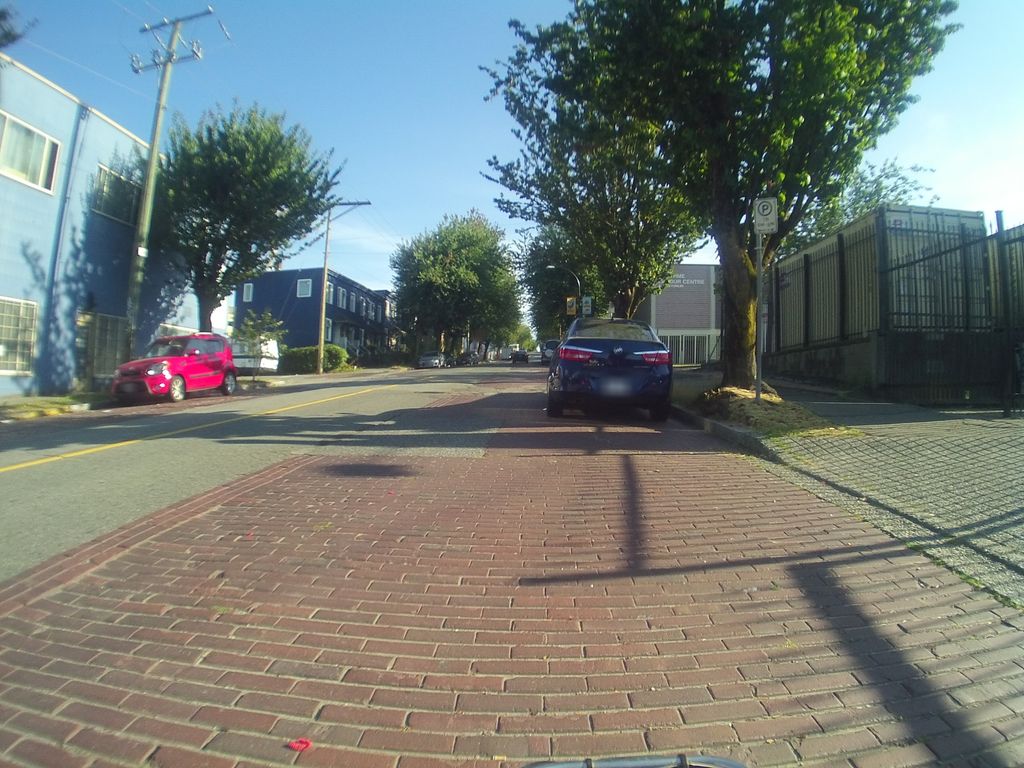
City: vancouver